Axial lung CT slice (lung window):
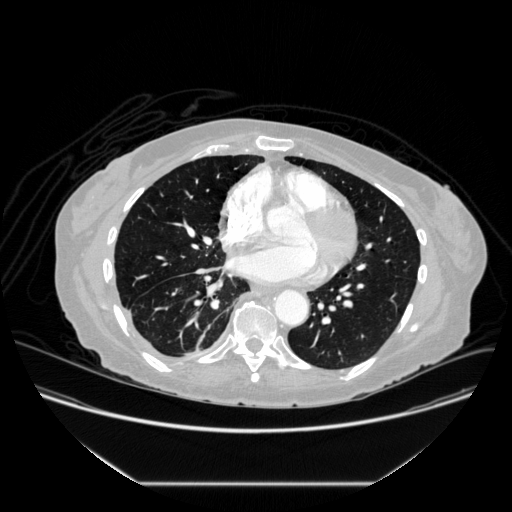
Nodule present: no